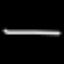
Label: line